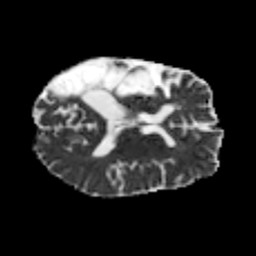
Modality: MD
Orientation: axial
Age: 38
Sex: female
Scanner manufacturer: siemens
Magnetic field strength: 3 T
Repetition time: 8.2 s
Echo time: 0.099 s